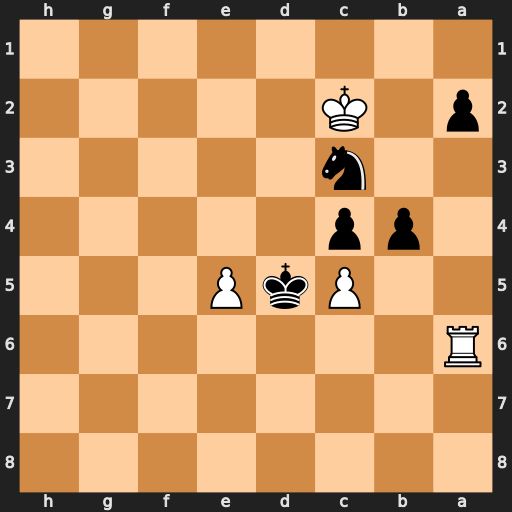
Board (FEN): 8/8/R7/2PkP3/1pp5/2n5/p1K5/8
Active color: b
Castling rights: -
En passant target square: -
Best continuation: Kd4 Kb2 b3